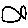
Label: fish